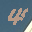
Label: 4